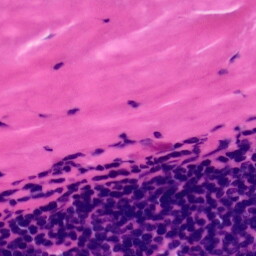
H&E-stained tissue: Tonsil